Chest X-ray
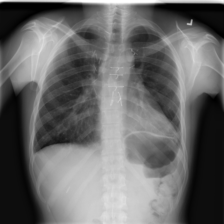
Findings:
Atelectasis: negative
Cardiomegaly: negative
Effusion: negative
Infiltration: negative
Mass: negative
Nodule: negative
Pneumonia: negative
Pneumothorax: negative
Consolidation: negative
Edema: negative
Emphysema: negative
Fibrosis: negative
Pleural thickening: negative
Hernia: negative